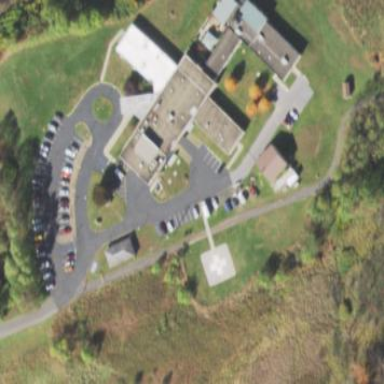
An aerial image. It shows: Healthcare facility identified as hospital.